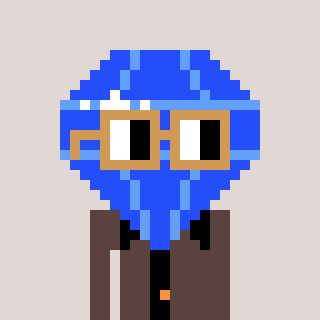
a pixel art character with square brown glasses, a blue diamond-shaped head and a darkbrown-colored body on a warm background